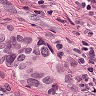
Metastatic tissue present: yes